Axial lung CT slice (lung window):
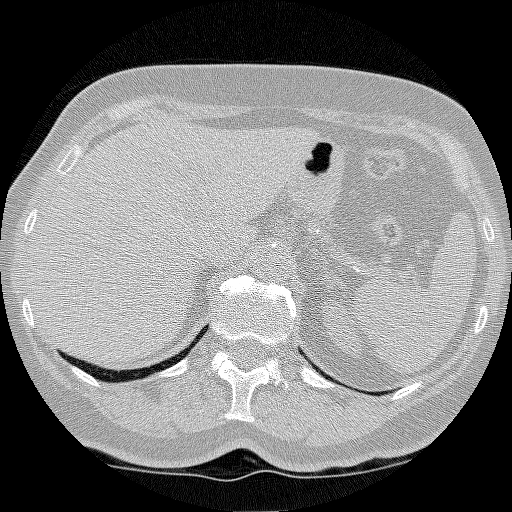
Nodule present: no